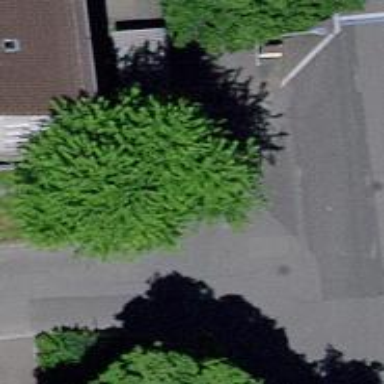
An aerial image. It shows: Kerb serving as barrier.